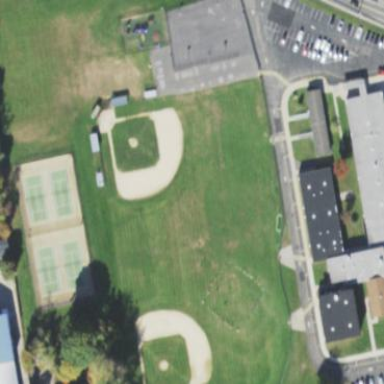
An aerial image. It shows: Baseball pitch for leisure land activities.